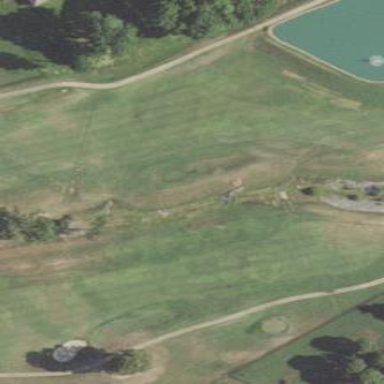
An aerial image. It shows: Golf fairway surrounded by grass.